Question: I'm relatively new to Flex however needed to take over maintenance and development of an application after a bit of a crisis. I'm familiar with AS3 and OOP in general if that's any help.
The application is built using Flex builder 3, Flex SDK 4.1 and is based around the Halo theme. Main.mxml contains a few navigation bits and pieces, application border and a canvas named placeholder.
As the user navigates around the site the state of the Main.mxml is changed, and based upon that the appropriate "screen" is then swapped within the placeholder with no animation applied (Sometimes a ProgressBar halts progress until data has loaded). Each screen is the same size as the main application, based around a 'mx:Canvas' and set to position its self at 0,0 thus filling the entire window.
First off, is this a good approach, would you make any recommendations on things to change?
Next, some screens are suffering from some strange jumping with the layout and positioning and for the life of me I cannot figure out why. It's happening on a number of visual elements.
My first example being a button built using hbox, image and text controls. The hbox has been modified to include gradient backgrounds however the issue occurs when using the default mx hbox. The first image is on first render having had no interaction, the second is after I have rolled my mouse over it, and the 3rd (and correct) image is after leaving that screen and then returning. Notice it is no longer being clipped and includes the rounded corners on the right hand side too.

My second example is harder to capture but I have a series of 4 gradient buttons based around the <URL> stacked in a 'mx:vbox'. On first display they are correct, on second display they appear correct but when hovering over them something seems to change but I'm not sure what which causes the buttons beneath to jump down by about a pixel for each button hovered over. After each button has caused that jump, everything is ok again.
And finally, when returning to the previous screen the entire screen appears to jump to the left slightly just after it has displayed giving it a very jerky appearance.
Many thanks for any help
After many hours of trying your suggestions and messing about removing elements from the stage one by one i eventually discovered the source of the problem to be the 'borderMetrics' property of the 'VideoDisplay' control. After removing these (i'm not even sure why they were there in the first place) all of the strange display issues I was suffering from went away.
Many thanks for the suggestions!
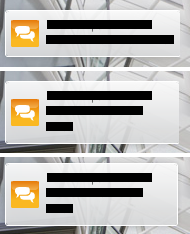
Answer: After many hours of trying your suggestions and messing about removing elements from the stage one by one i eventually discovered the source of the problem to be the borderMetrics property of the VideoDisplay control. After removing these (i'm not even sure why they were there in the first place) all of the strange display issues I was suffering from went away.